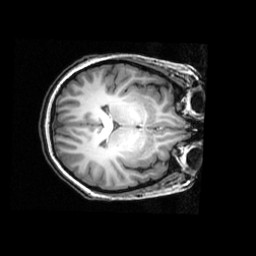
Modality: T1w
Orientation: axial
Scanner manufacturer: ge
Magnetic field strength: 3 T
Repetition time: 0.01222 s
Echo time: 0.005176 s